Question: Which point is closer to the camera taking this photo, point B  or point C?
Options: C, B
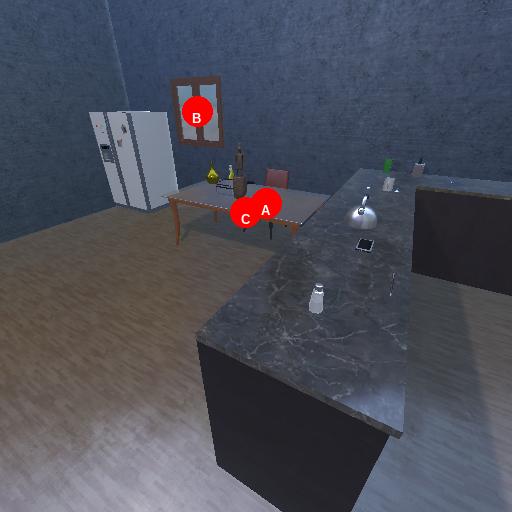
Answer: C